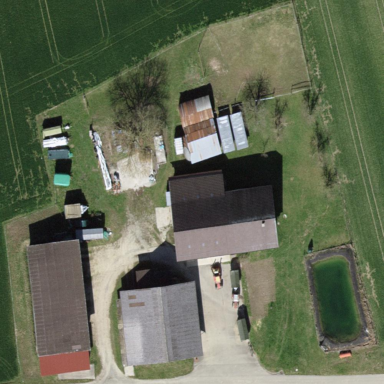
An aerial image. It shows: Farm with farmyard.